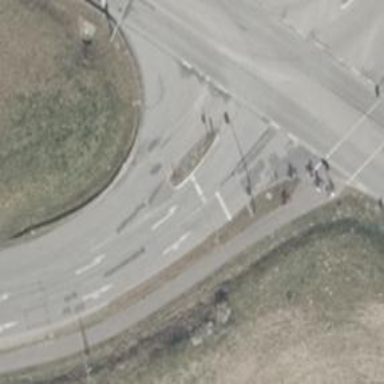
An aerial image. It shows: Road with traffic signals for signaling.